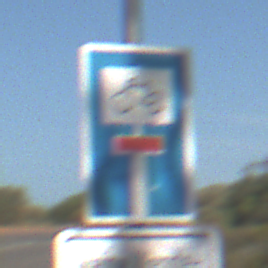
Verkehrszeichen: SackgasseRadverkehrDurchlaessig
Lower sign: HinweisGeaenderteVorfahrtVerkehrsfuehrungVerkehrsregelung3
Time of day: MorningAfternoon
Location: Outdoor (Nature)
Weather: Clear
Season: NotSpecified
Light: Natural